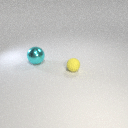
small yellow rubber sphere in front of large cyan metal sphere